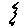
Label: zigzag